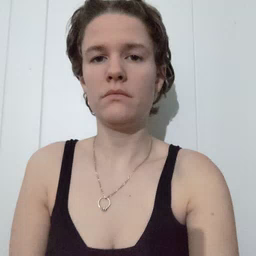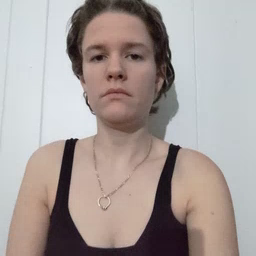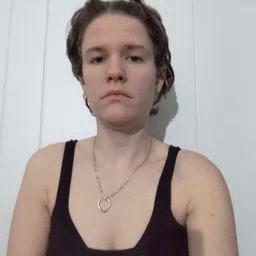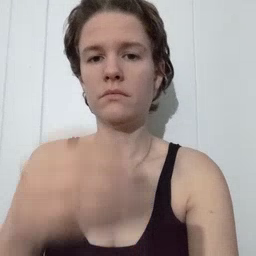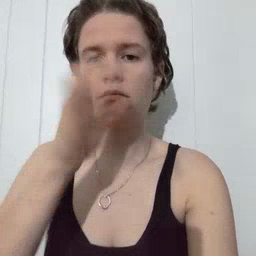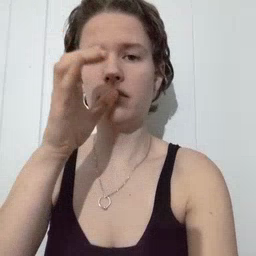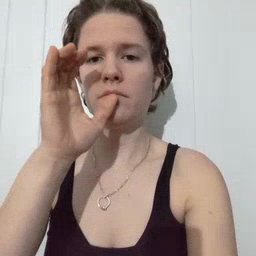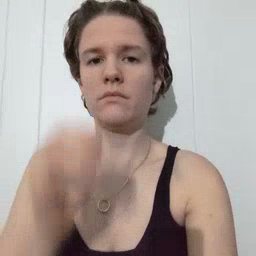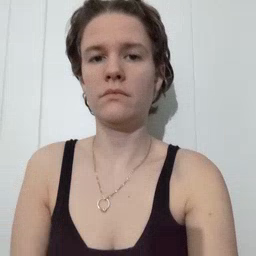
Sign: drink